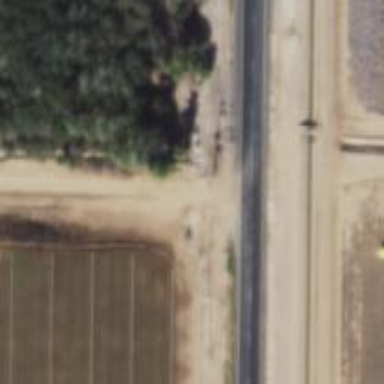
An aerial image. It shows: Power pole.